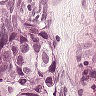
Metastatic tissue present: yes